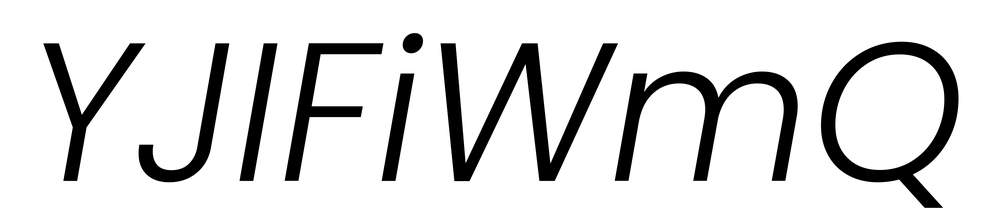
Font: Poppins-LightItalic